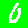
Digit: 0